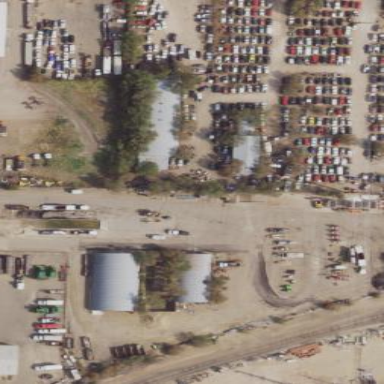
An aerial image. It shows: Industrial area designated as scrap yard.